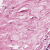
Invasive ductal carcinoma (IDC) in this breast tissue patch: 0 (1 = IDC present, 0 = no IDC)